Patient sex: M
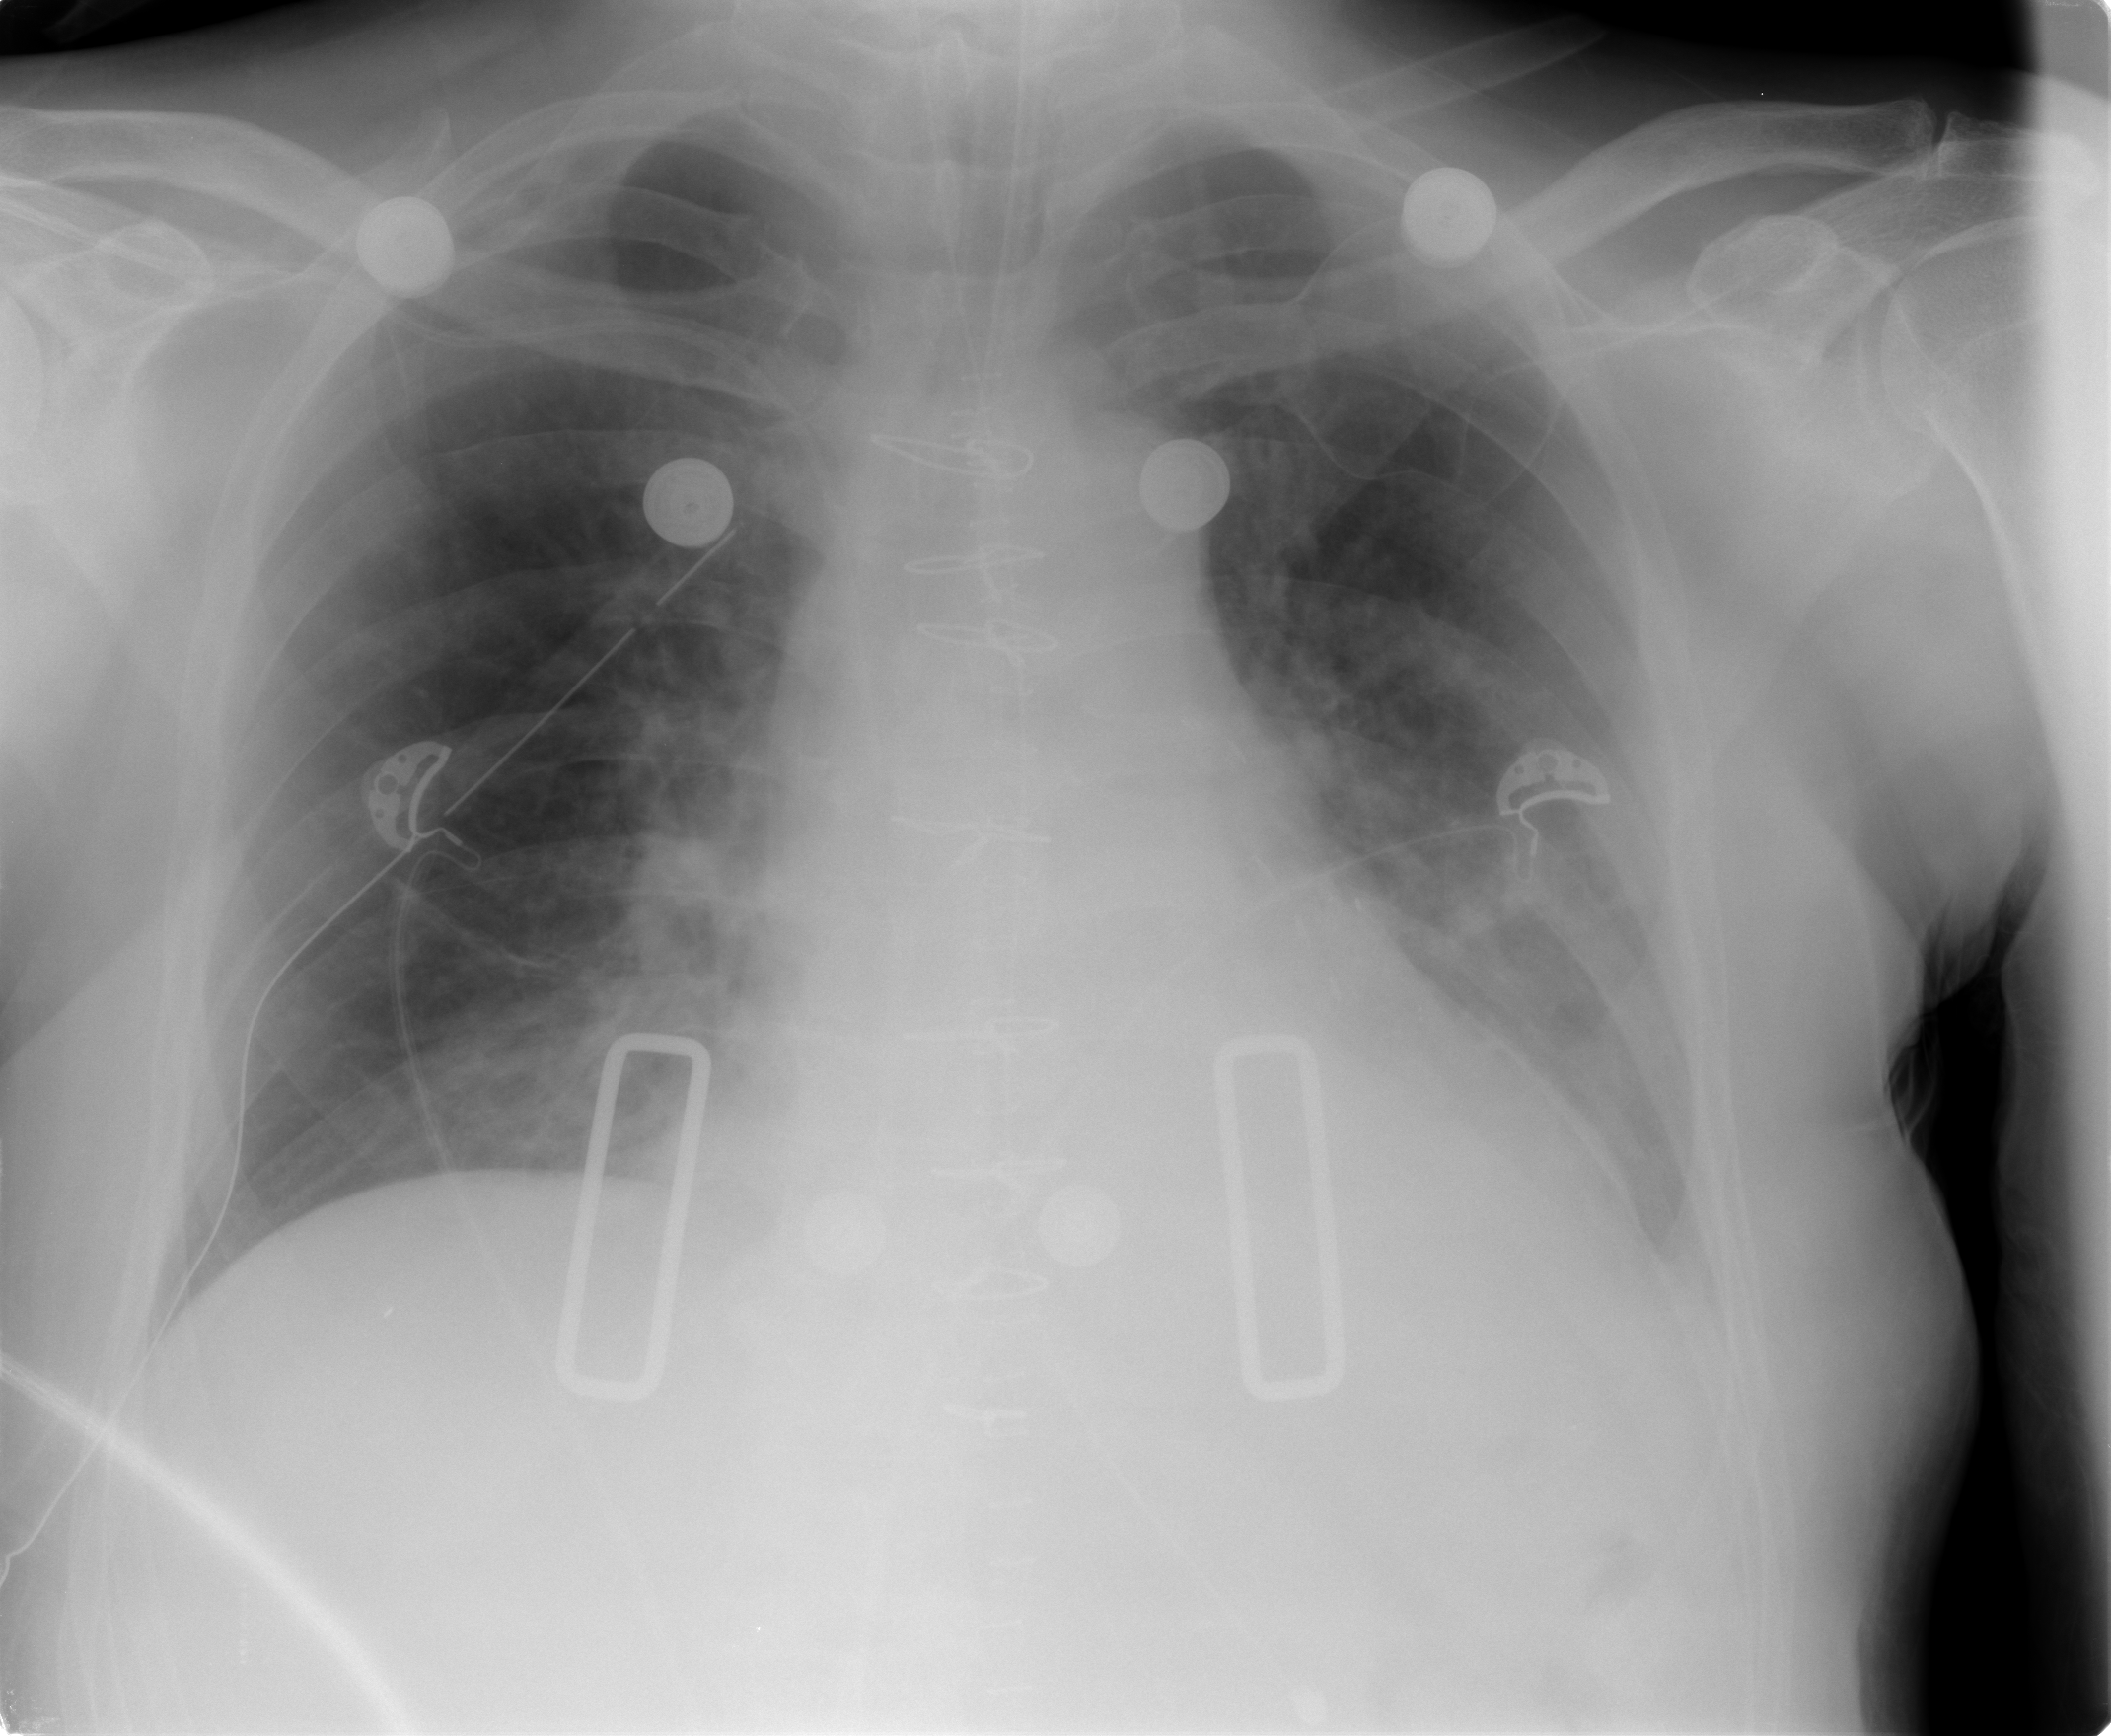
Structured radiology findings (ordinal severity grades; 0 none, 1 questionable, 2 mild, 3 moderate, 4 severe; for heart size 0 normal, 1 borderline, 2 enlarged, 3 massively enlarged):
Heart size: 2
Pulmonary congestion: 2
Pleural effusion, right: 0
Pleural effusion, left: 0
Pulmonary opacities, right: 0
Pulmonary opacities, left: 0
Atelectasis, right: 0
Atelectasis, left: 0